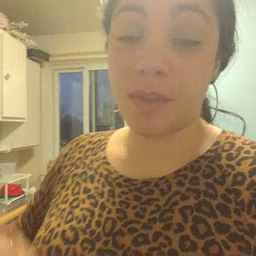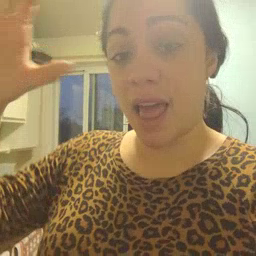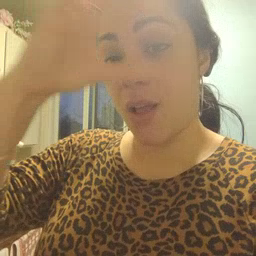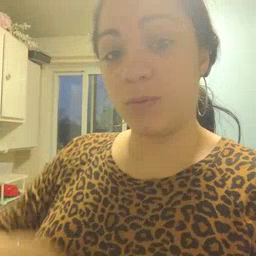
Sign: cloud